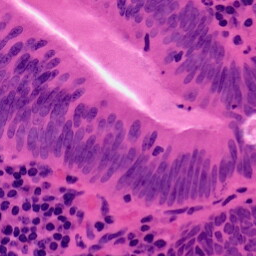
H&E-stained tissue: Colon